Field crop: tomato
Growth stage: 1
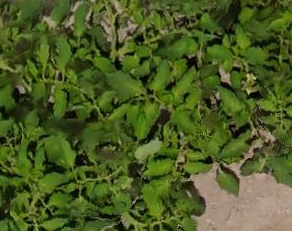
Species: tomato